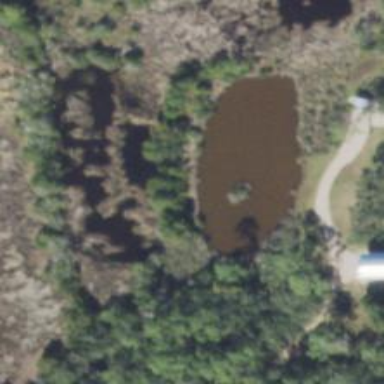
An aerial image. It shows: Swampy wetland area.